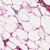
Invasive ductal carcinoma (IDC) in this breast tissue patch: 0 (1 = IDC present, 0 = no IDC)